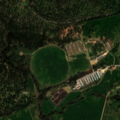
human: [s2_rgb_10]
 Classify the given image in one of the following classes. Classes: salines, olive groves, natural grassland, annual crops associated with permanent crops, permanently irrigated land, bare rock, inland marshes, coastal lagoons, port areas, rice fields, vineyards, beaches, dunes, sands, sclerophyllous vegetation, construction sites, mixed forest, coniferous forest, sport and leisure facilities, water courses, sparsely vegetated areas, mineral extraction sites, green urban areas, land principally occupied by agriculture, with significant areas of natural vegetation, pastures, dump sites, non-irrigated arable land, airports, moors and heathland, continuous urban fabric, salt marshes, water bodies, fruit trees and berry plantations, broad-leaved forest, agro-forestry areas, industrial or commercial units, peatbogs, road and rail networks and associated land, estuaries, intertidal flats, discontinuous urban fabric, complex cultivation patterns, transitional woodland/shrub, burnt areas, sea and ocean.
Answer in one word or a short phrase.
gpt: permanently irrigated land, complex cultivation patterns, agro-forestry areas, transitional woodland/shrub